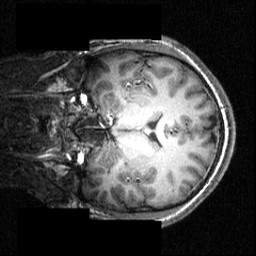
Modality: T1w
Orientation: coronal
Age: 19
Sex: male
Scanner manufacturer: siemens
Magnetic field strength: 3.951 T
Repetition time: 1.5 s
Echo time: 0.00335 s